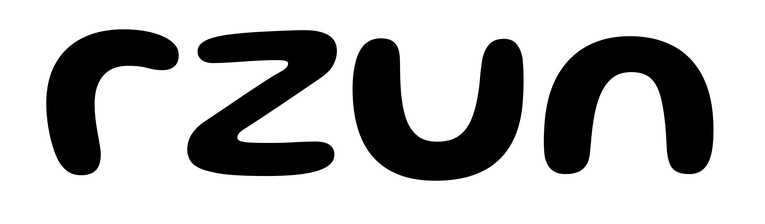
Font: Gluten_Medium